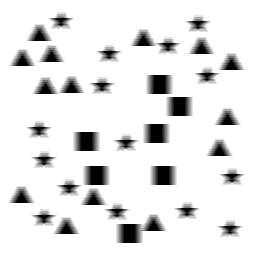
Squares: 7
Triangles: 14
Stars: 15
Total shapes: 36